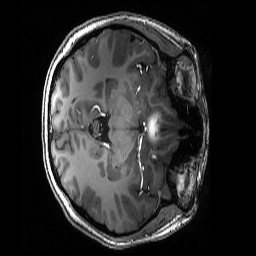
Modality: T1w
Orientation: axial
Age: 23
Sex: female
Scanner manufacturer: siemens
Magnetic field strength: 6.98 T
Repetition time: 3.1 s
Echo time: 0.00252 s